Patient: sex M, age 61
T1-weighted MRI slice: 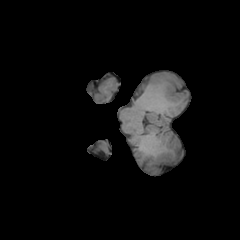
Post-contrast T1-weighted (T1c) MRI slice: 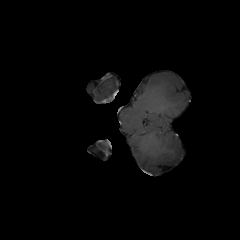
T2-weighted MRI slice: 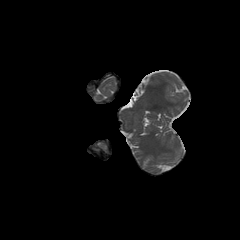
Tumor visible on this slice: no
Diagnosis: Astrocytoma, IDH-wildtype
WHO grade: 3